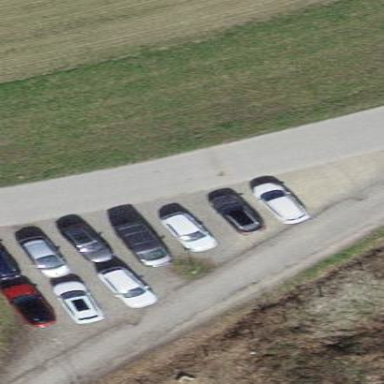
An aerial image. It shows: Street-side unpaved parking area.